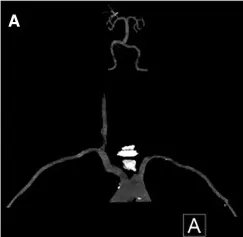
Stenosis of cranial and carotid arteries. Anterior view.
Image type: radiology (ct)